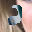
Label: 2